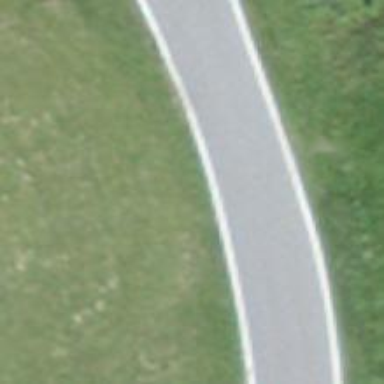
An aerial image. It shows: Asphalt road classified as tertiary.